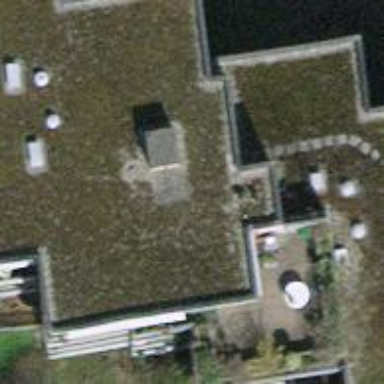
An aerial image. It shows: Flat-roofed apartment building.